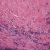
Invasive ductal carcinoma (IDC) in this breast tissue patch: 0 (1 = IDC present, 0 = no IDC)